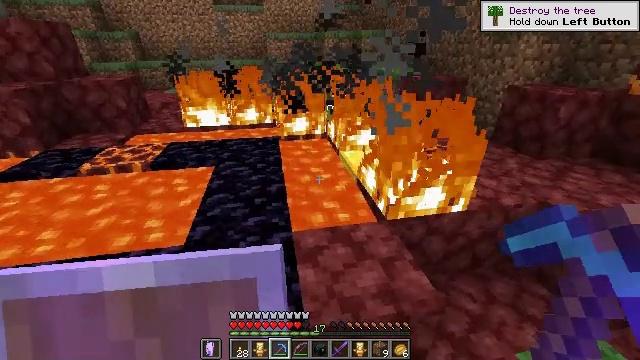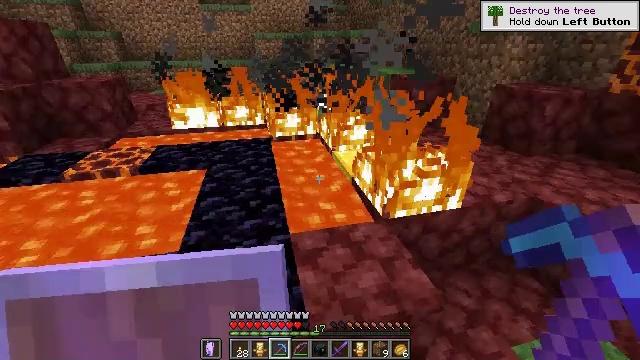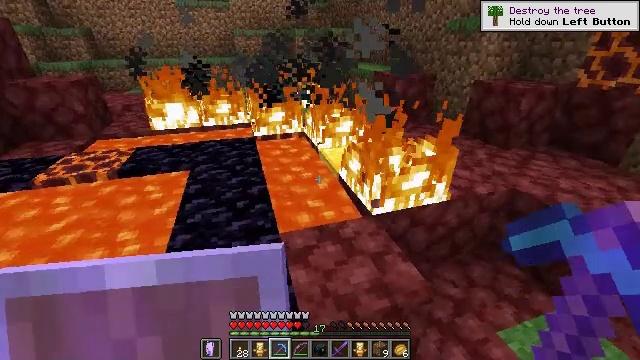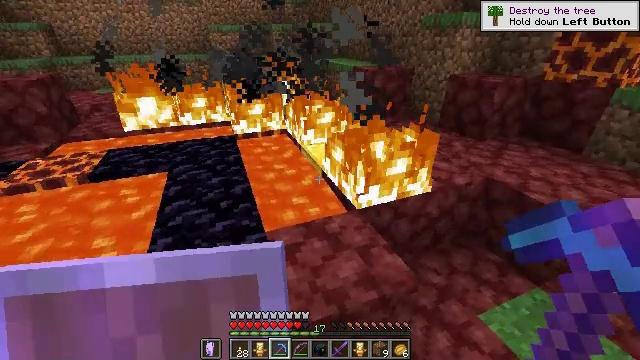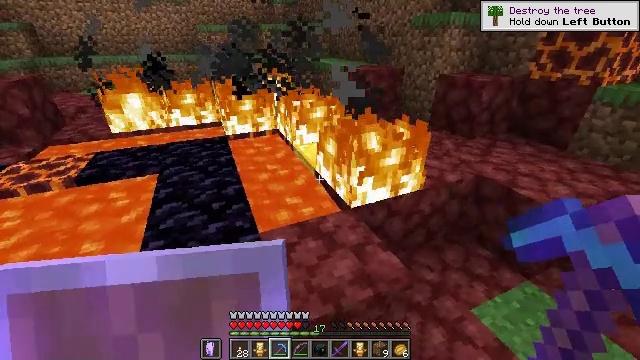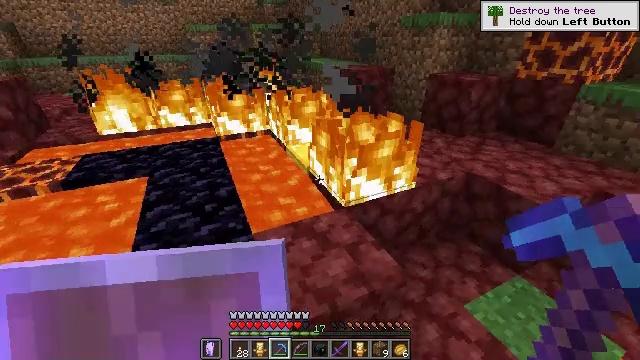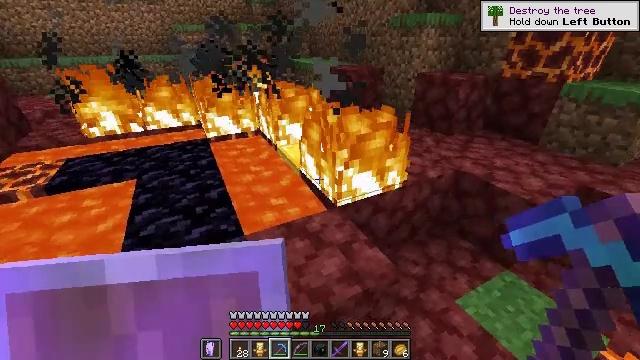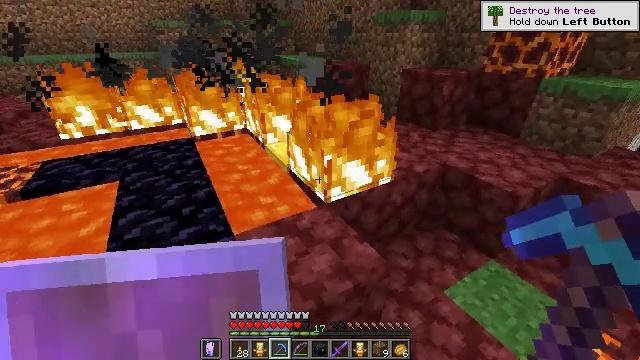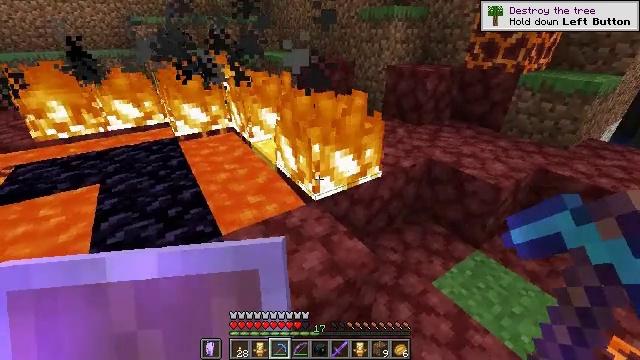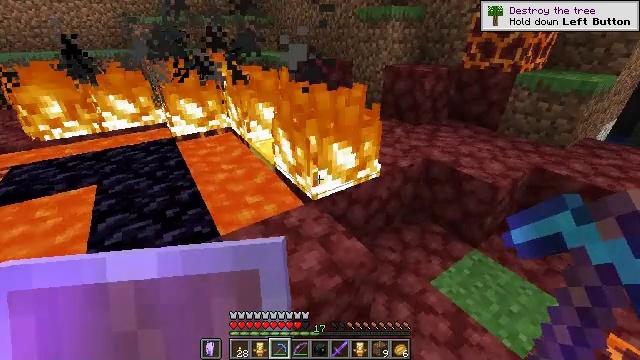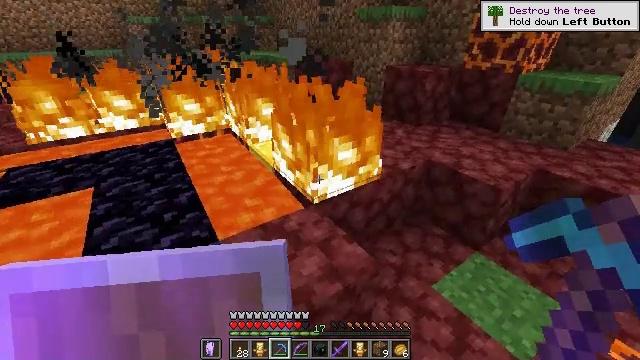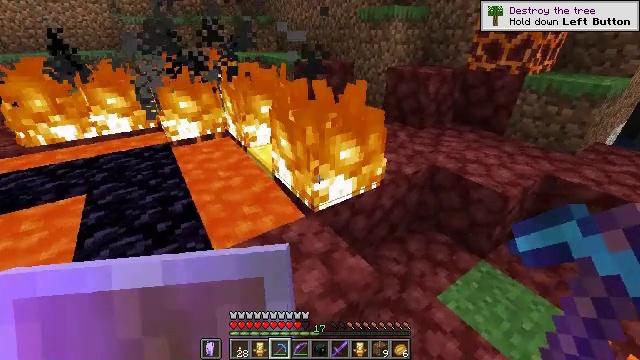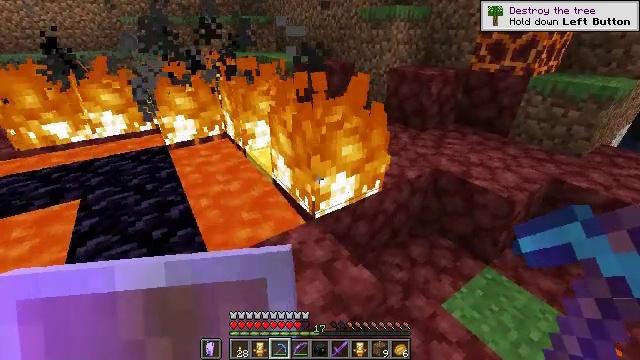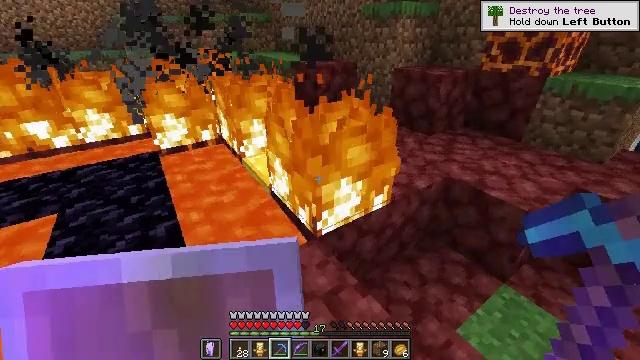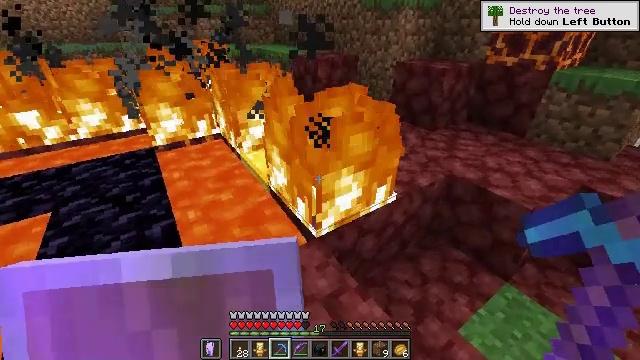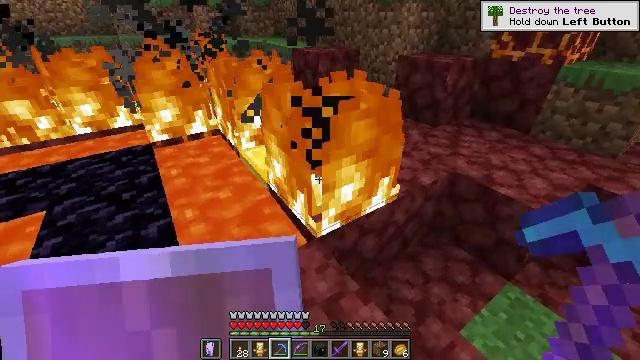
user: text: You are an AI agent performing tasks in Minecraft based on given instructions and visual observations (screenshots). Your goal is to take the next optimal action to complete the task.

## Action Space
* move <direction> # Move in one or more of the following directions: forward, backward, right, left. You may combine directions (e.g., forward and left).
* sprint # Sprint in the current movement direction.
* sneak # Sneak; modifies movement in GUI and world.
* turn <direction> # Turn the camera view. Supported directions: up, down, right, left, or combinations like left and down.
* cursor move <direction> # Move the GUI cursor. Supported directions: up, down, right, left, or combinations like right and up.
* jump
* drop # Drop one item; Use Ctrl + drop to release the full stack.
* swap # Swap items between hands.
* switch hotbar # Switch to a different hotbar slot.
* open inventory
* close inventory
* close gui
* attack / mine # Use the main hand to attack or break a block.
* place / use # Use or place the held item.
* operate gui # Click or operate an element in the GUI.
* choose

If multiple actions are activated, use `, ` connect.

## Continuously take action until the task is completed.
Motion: motion action
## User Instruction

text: Break the fire block.
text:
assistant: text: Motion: turn right
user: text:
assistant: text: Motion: turn right
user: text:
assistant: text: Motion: turn right
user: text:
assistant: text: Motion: turn right
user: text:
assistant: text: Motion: turn right
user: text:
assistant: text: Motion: turn right
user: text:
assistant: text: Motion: turn right
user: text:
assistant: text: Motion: turn right
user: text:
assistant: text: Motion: no_op
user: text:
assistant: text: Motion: move forward
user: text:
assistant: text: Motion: move forward
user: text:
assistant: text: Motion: move forward
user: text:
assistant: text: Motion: move forward
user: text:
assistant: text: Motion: turn down
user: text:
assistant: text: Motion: turn down
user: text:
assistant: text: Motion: attack / mine
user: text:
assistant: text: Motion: attack / mine
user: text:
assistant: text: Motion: no_op
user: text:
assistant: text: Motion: no_op
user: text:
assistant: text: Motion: no_op
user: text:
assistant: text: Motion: no_op